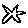
Label: star